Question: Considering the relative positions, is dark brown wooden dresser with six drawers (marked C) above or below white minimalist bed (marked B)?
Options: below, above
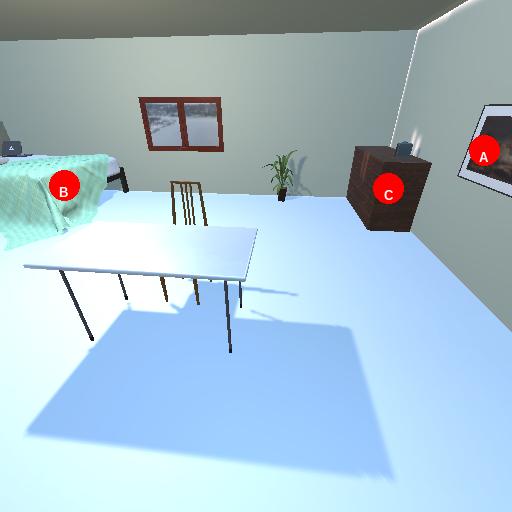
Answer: below